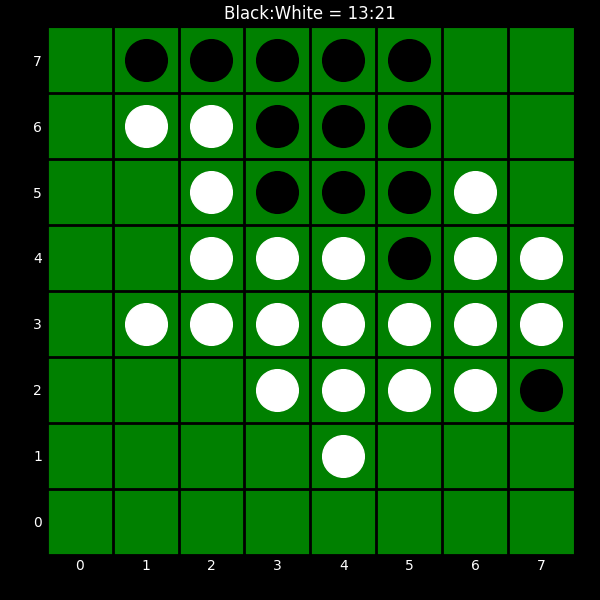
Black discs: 13
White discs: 21